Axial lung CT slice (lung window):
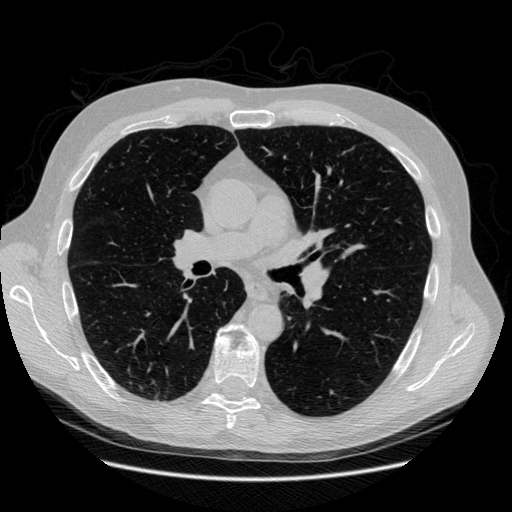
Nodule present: no